Field crop: maize
Growth stage: 2
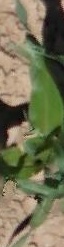
Species: maize